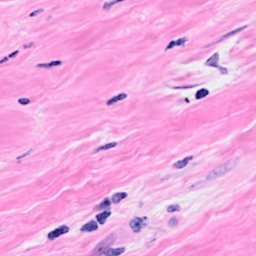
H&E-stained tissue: Breast